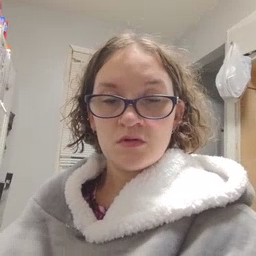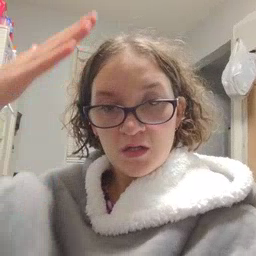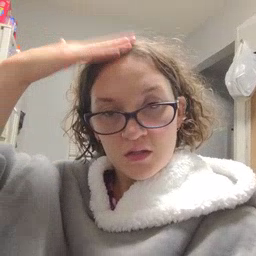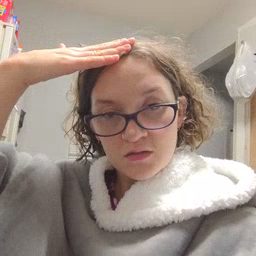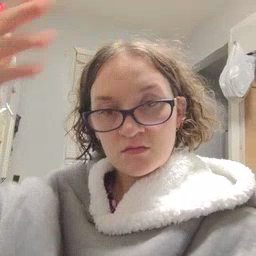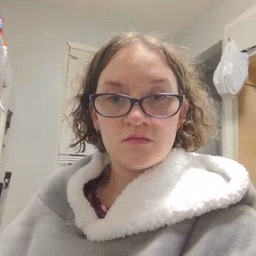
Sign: hat